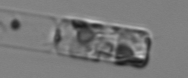
Label: Guinardia_delicatula_TAG_internal_parasite